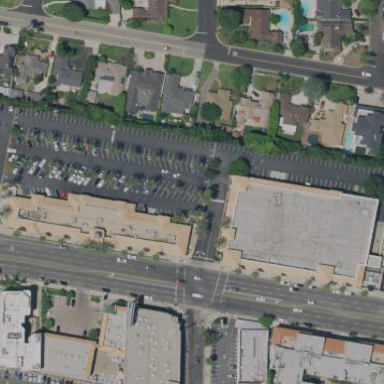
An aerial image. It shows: Retail area.